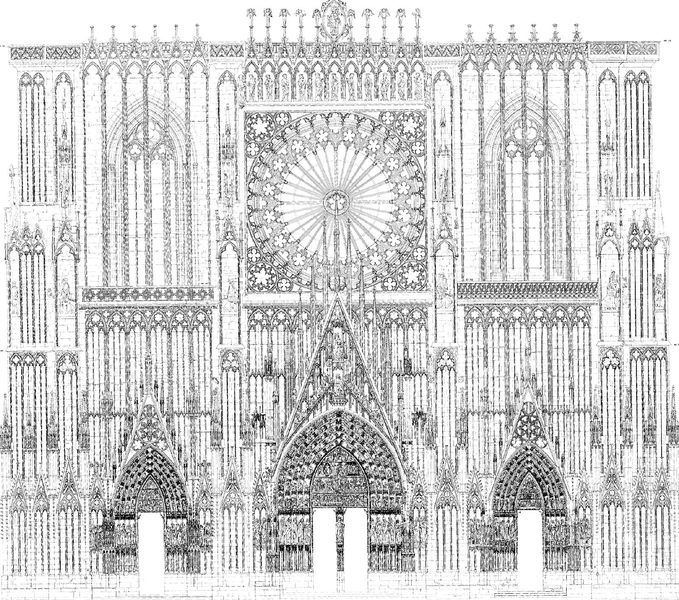
Titel: Straßburger Münster
Standort: Straßburg (EU - F)
Schlagwörter: weiß, blumen, fenster, glas, grau, schwarz, skizze, säulen, zeichen, zeichnung, muster, alt, architektur, kirche, spitzen, gotik, bogen, fassade, türen, weis, bögen, krabbe, kreise, kathedrale, portal, gotisch, rosette, spitzbögen, romanik, konstruktion, lanzettfenster, sakralbau, grundriss, tympanon, aufriß, thympanon, halbbogen, strebepfeiler, fiale, fassede